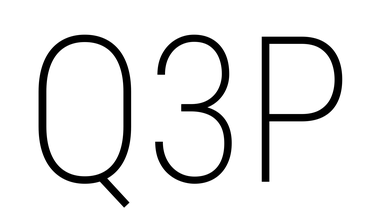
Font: Roboto_Condensed_ExtraLight